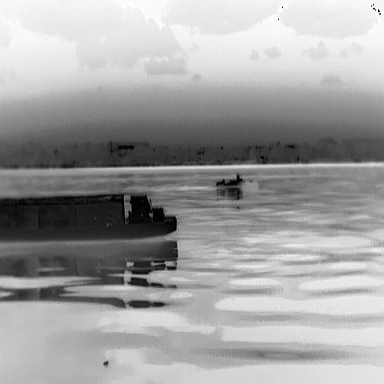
There is a fishing_boat in the infrared image.